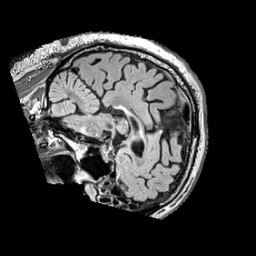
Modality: FLAIR
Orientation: sagittal
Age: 75
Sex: male
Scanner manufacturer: siemens
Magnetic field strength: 3 T
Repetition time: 5 s
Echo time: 0.387 s